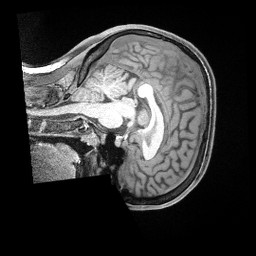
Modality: T1w
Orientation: sagittal
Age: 34
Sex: female
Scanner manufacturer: siemens
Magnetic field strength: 3 T
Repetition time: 2 s
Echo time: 0.00211 s